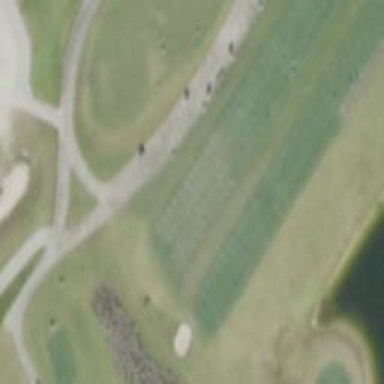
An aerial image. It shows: Grass area designated as golf tee.